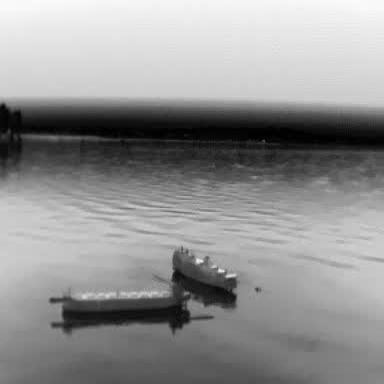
There are two objects shown in the infrared image, including a liner, and a container_ship.